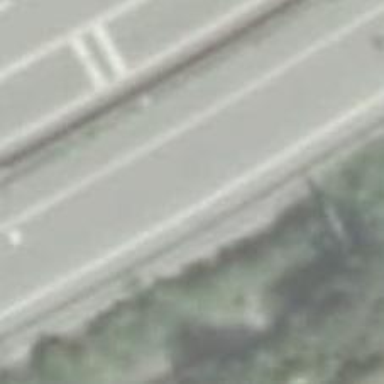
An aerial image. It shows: Primary link highway with asphalt surface.